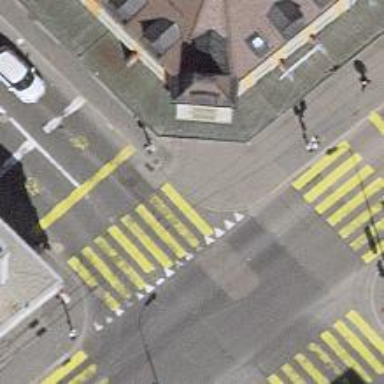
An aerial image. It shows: Road with traffic signals and zebra crossing with traffic signals.